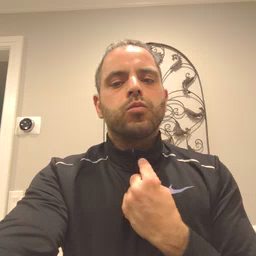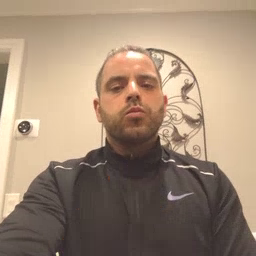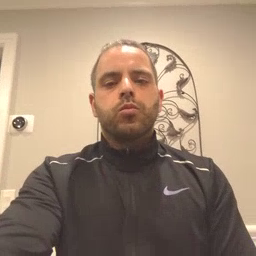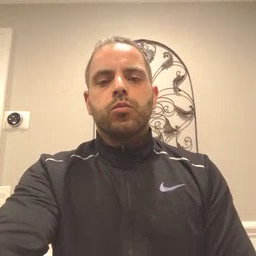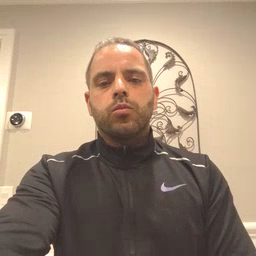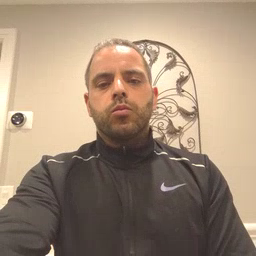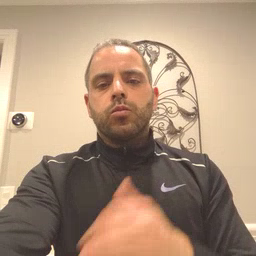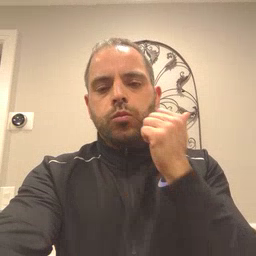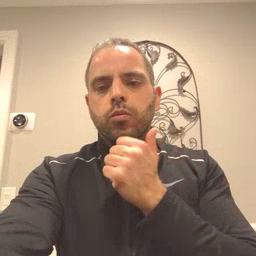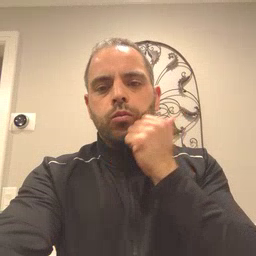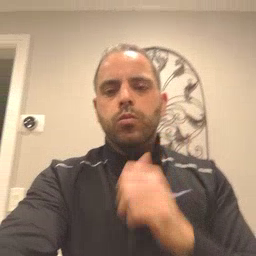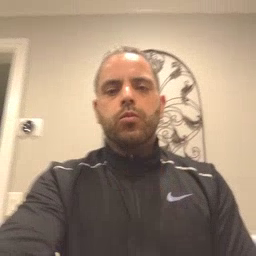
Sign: every